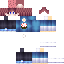
A male human skin with medium skin, wearing brown long hair dressed in a blue hoodie and blue pants, featuring a closed mouth.